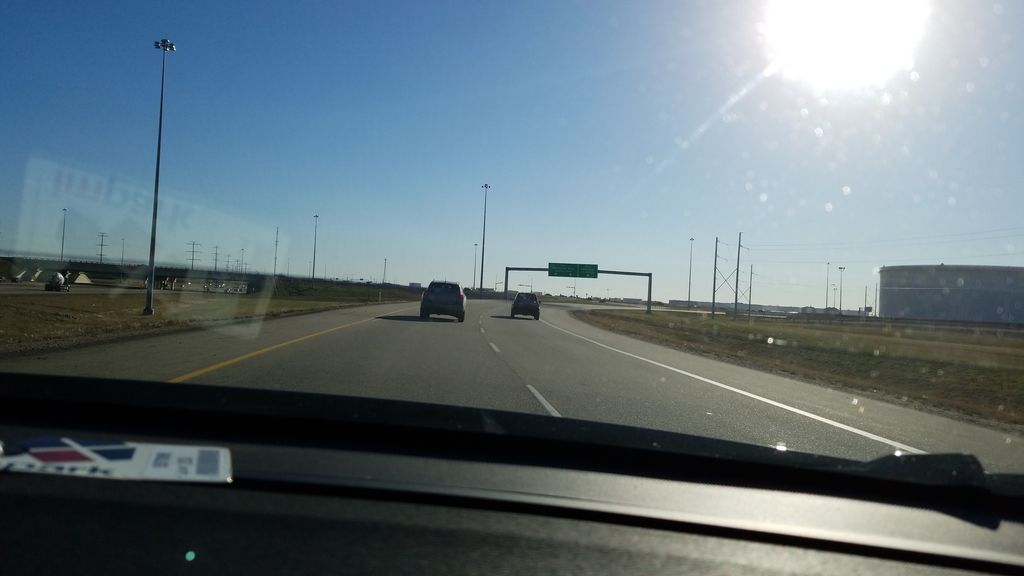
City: edmonton